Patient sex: M
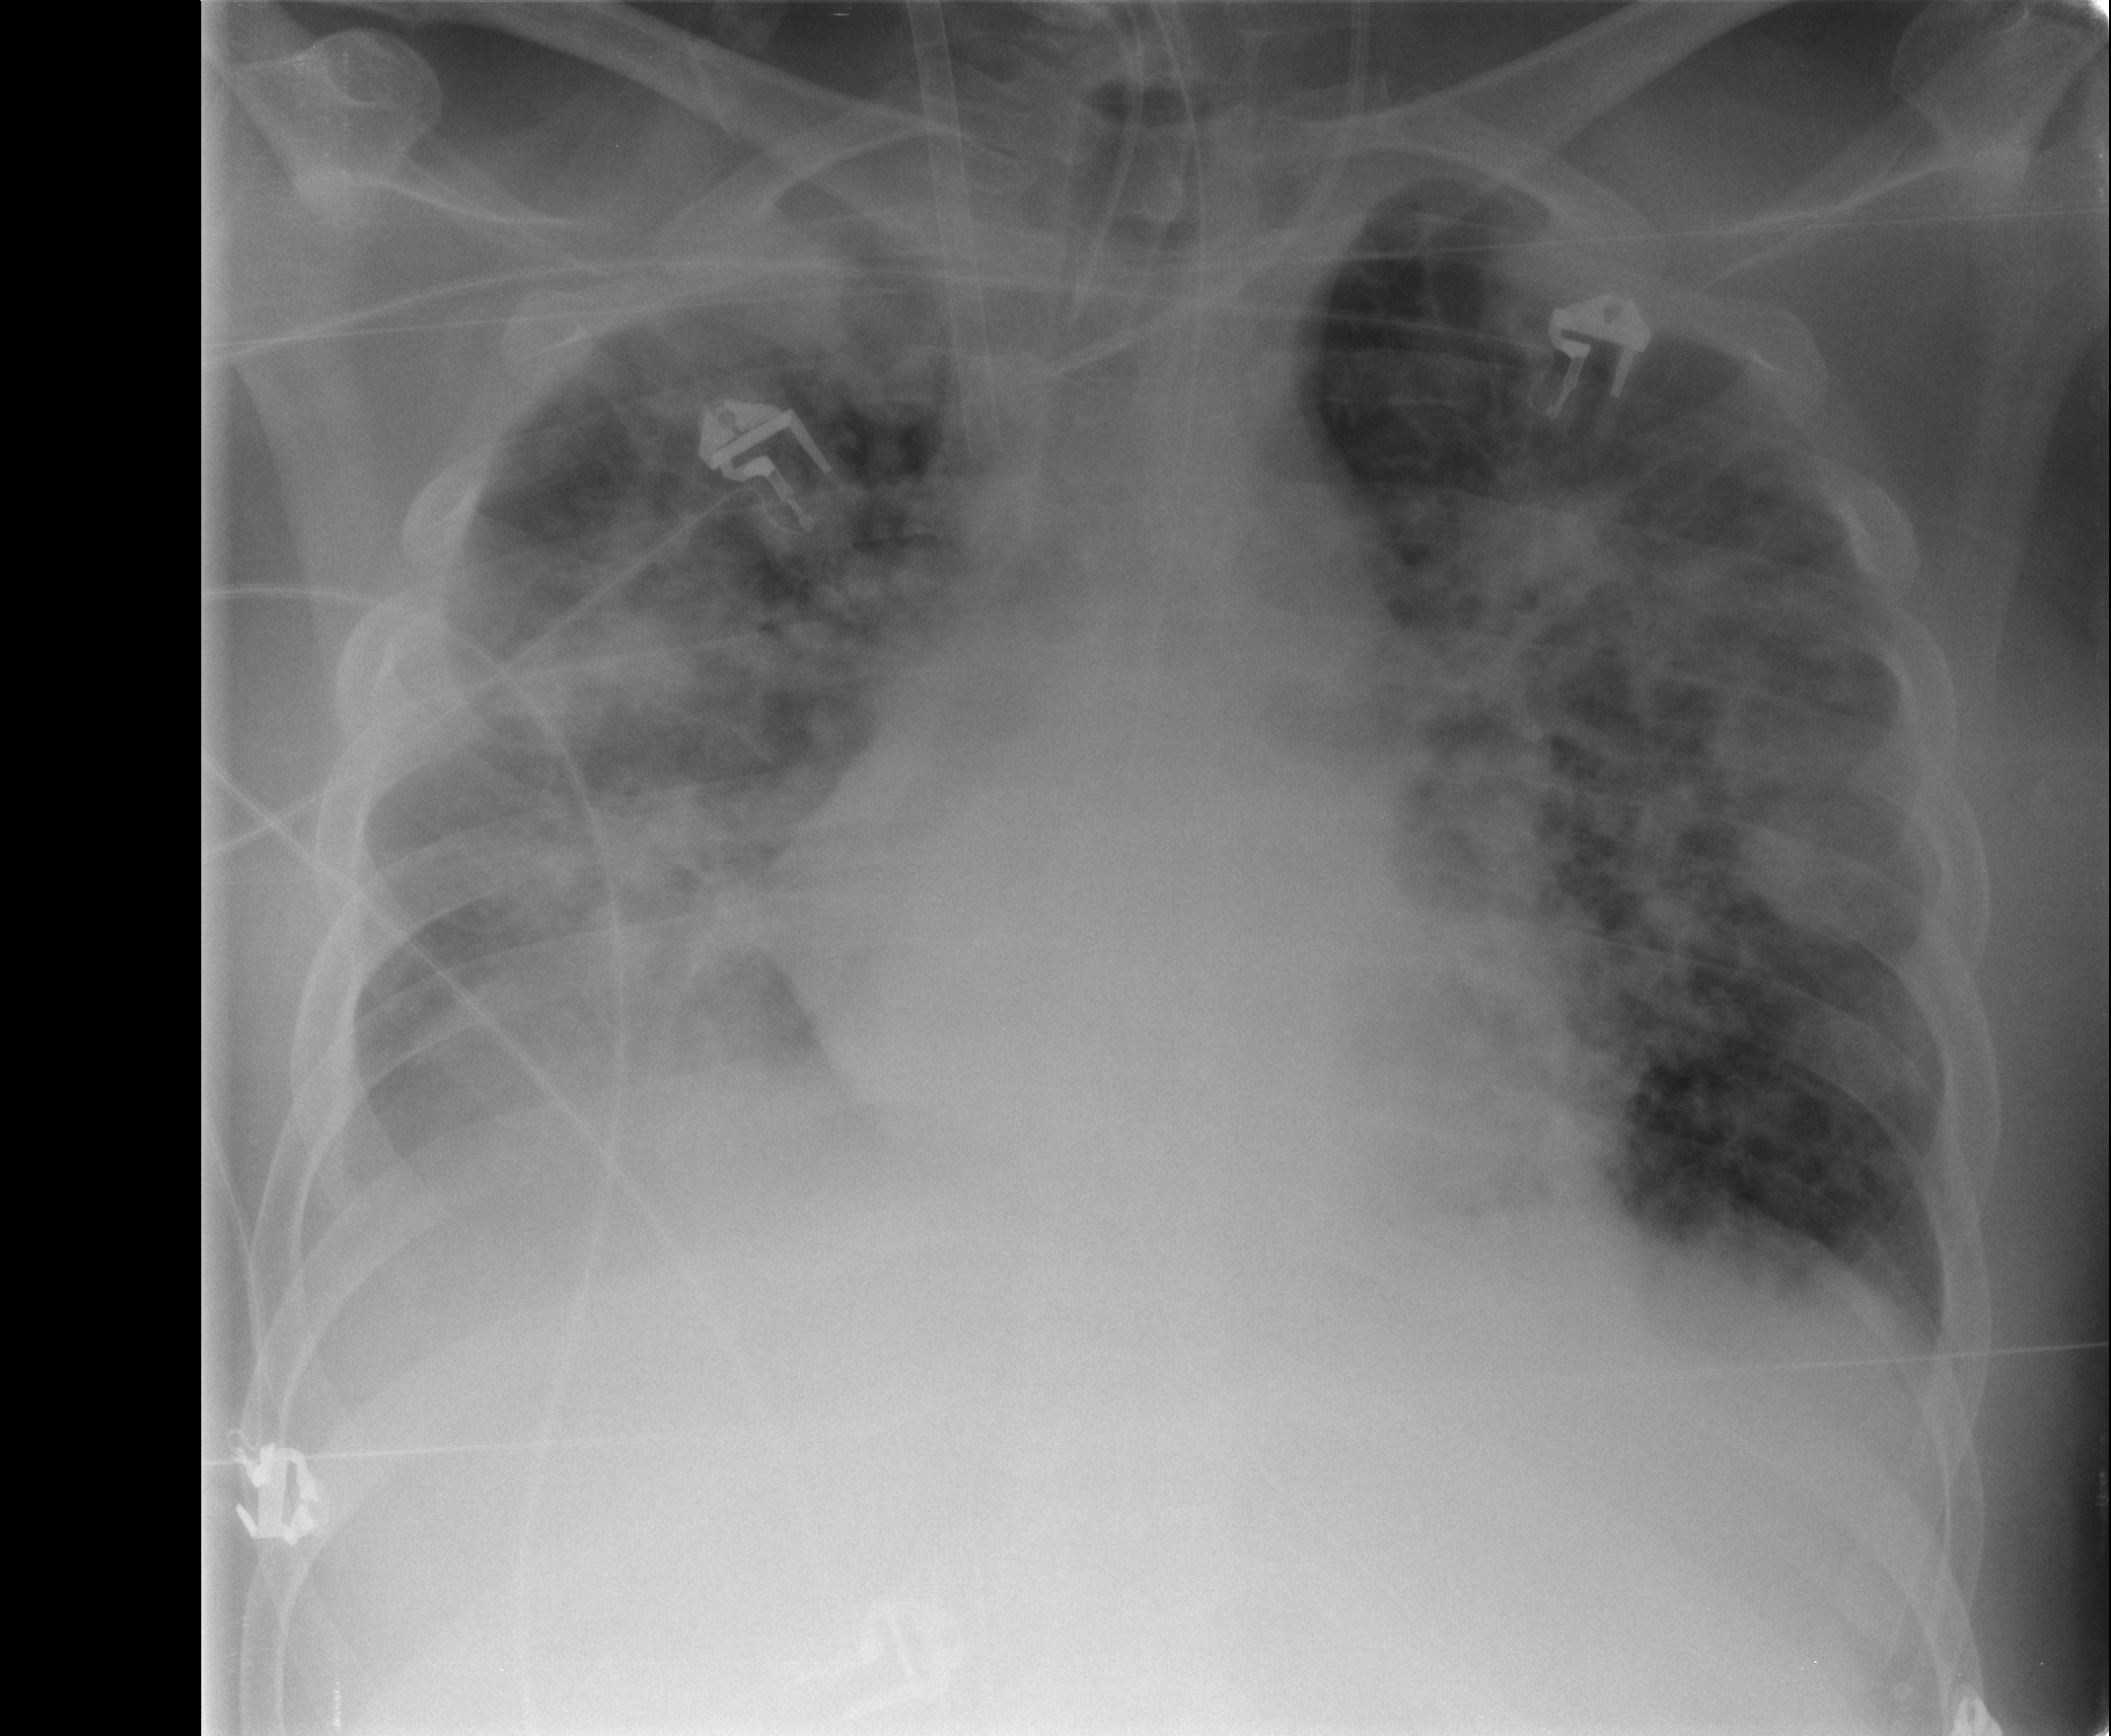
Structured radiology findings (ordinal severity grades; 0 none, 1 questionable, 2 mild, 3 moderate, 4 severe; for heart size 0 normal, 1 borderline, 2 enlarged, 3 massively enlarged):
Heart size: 0
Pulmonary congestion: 2
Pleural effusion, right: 2
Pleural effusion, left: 0
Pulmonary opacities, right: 4
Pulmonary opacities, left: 3
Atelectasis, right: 3
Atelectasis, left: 2